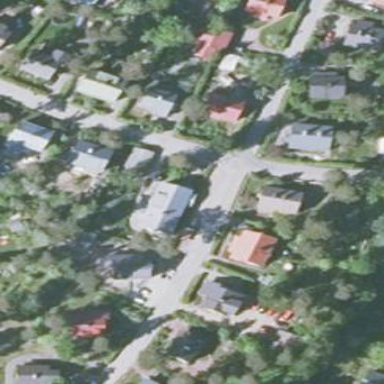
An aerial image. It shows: Residential area.